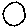
Label: circle